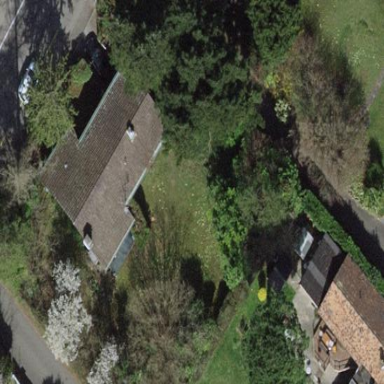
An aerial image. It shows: Garden enclosed by fence.